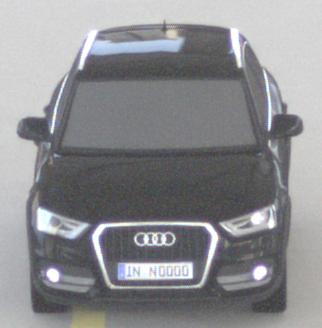
Make: Audi
Model: Q3 1.4 TFSI
Detailed model: Q3 (8U)
Model produced from: 2013/07
Model produced until: 2014/10
Doors: 5
Color: black
Road condition: dry road
Daytime: morning or afternoon
Contrast: low contrast